Question: I know of a WPF application that whenever I try and open any Proxy debugging tool, e.g. <URL> etc... I get this:

Does anyone know how I can recreate this in my WPF application. Is there a 3rd party app or a nuget that can do this. I know that I can constantly be looking for a file with those names, but someone could either rename the Applications or use another which I do not know about.
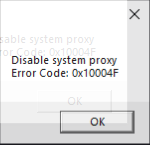
Answer: For anyone interested, I did find a semi-solution. My overall goal was to stop people doing a <URL> and as it does not directly answer my original question found above. Although, I hope that method does help some of you wondering how to tackle this.